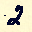
Label: 2